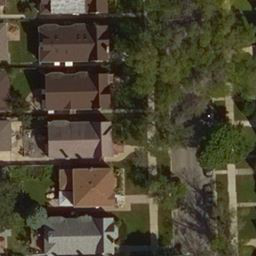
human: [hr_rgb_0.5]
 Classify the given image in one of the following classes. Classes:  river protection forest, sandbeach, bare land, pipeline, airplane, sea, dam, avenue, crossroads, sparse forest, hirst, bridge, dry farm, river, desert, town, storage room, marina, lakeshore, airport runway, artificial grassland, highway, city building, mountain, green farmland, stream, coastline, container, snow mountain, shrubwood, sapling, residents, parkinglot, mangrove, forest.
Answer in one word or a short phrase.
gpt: residents